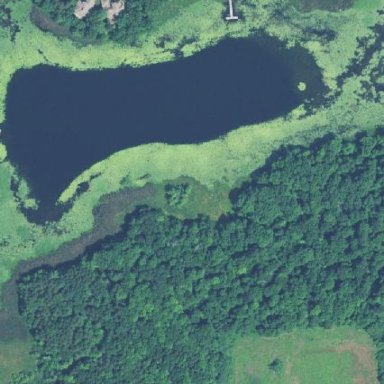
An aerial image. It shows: Beautiful lake surrounded by nature.